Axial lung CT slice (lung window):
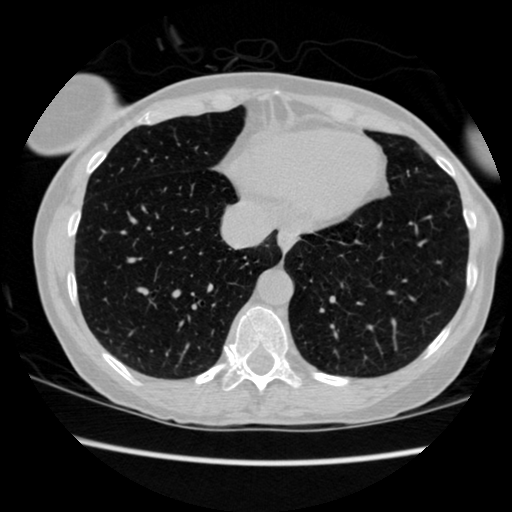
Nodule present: no